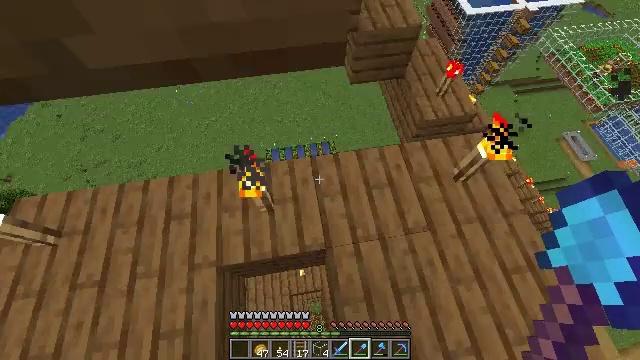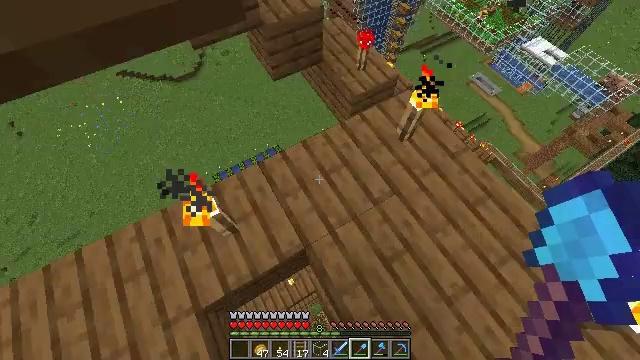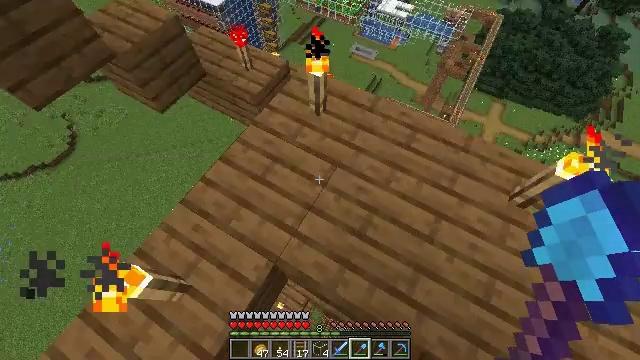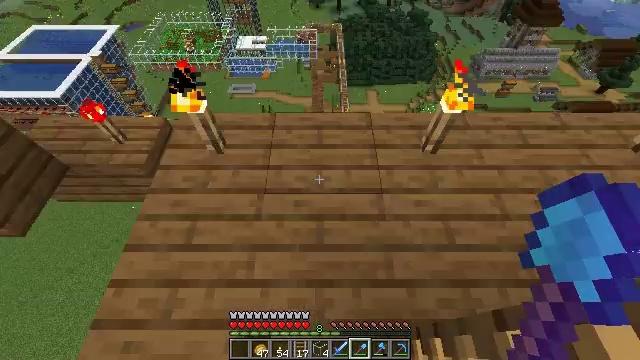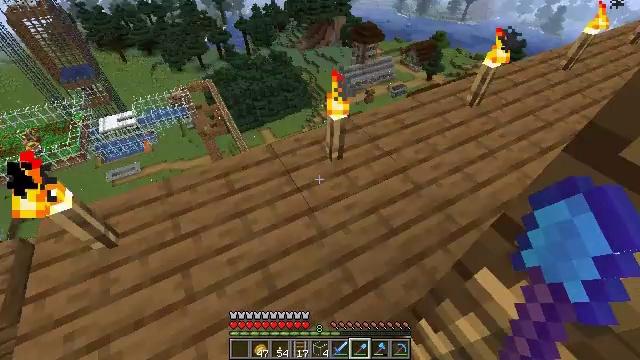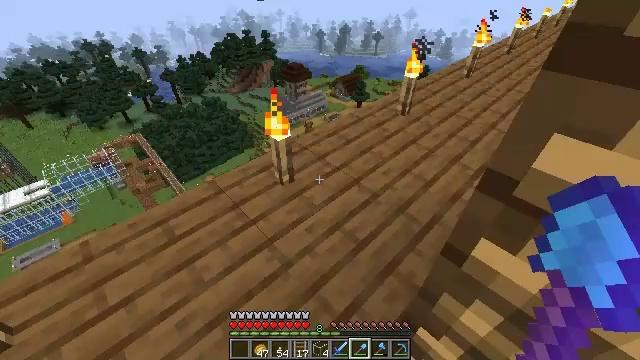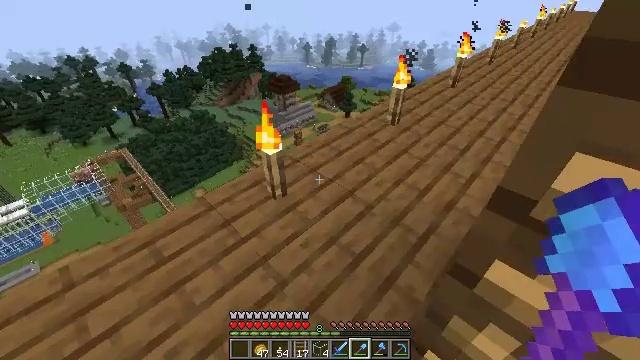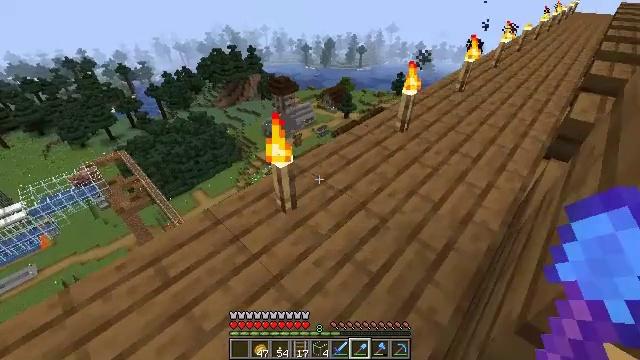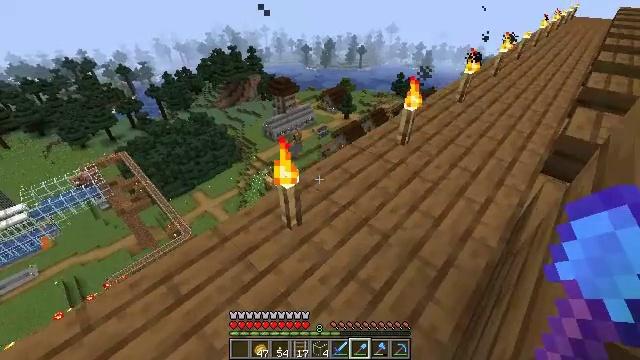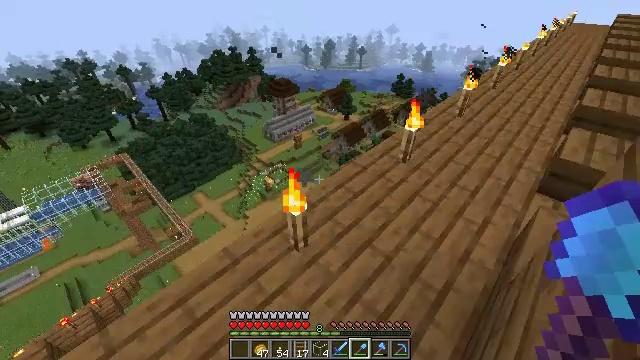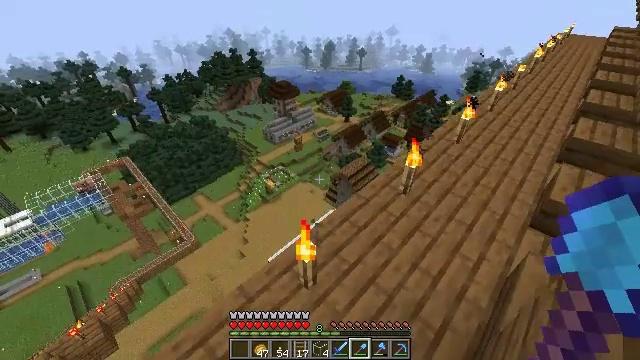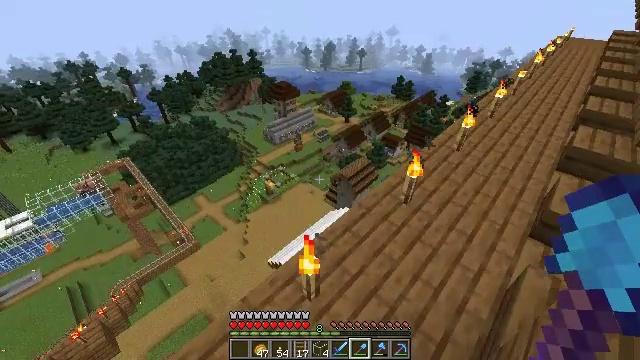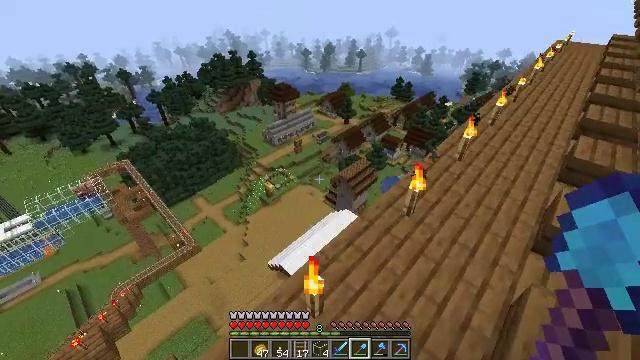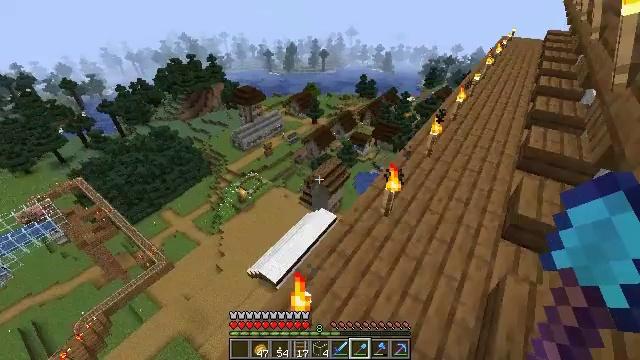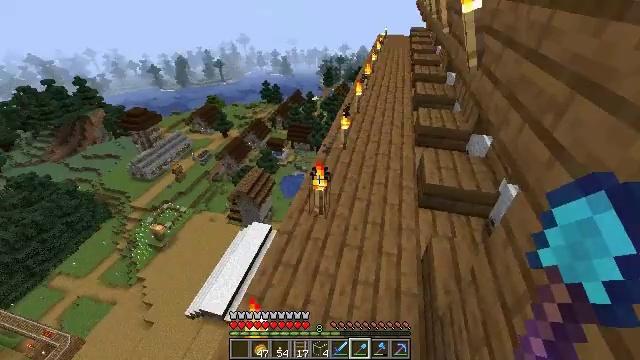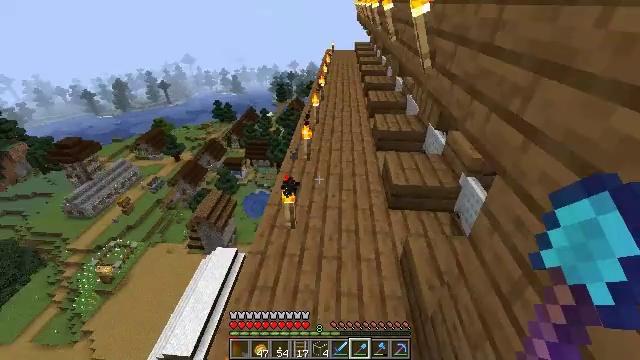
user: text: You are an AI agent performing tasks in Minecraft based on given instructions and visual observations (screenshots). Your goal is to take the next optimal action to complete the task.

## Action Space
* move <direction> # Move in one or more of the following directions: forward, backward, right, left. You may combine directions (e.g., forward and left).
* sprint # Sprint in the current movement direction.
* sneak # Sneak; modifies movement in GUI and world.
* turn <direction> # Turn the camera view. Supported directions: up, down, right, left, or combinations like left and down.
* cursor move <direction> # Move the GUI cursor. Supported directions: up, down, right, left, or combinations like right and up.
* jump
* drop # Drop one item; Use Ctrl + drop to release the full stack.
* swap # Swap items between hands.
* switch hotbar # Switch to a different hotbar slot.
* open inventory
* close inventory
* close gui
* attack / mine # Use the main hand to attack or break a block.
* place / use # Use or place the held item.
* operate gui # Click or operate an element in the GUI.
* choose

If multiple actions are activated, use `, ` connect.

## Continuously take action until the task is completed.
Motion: motion action
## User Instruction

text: Drop a spruce sign.
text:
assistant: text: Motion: turn right
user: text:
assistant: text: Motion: turn right
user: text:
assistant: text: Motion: turn right and up
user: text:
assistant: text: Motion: turn right and up
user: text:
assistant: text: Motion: move forward, turn right and up
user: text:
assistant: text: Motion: move forward, turn right and up
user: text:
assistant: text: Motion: move forward
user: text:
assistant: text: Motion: move forward, jump
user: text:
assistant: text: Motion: move forward, jump
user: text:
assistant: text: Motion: move forward, jump
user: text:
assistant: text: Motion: move forward, jump
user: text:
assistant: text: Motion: move forward
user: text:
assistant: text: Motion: move forward, turn right
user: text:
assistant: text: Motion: turn right and up
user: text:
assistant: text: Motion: turn right and up
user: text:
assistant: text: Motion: turn right and up
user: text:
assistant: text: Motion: turn right and up
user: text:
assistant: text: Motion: turn right and up
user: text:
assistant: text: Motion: move forward, turn up
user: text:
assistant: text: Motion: move forward
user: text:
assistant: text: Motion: move forward
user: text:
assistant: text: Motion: move forward
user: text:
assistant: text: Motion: move forward
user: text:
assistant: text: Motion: move forward, turn right
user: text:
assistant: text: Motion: move forward, turn right
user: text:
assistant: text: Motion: move forward, turn right
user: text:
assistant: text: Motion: move forward, turn right and up
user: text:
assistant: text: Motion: move forward, turn right and up
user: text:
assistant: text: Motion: move forward and move left, turn right and up
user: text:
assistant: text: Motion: move left, turn right and up